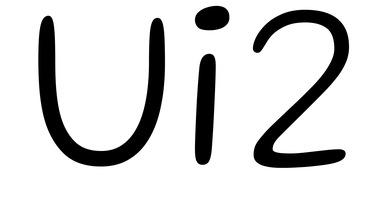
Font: Gluten_ExtraLight